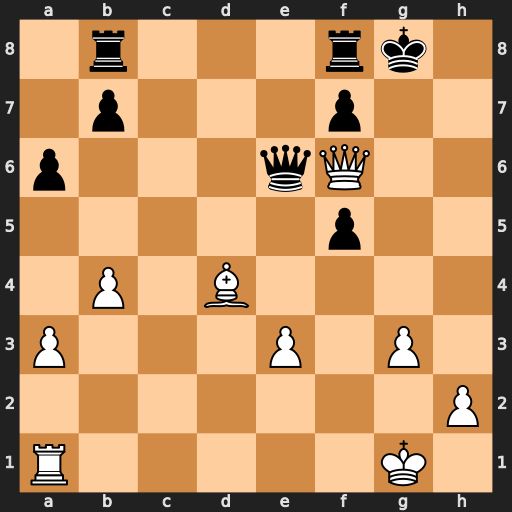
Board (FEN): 1r3rk1/1p3p2/p3qQ2/5p2/1P1B4/P3P1P1/7P/R5K1
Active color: w
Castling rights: -
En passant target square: -
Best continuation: Qg7#